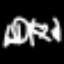
Label: octagon